Question: I have a form that i set it's Opacity as 50% like this:
'''
this.Opacity = 0.5D; <--this==Form
'''
My problem is that everything that on the form is with an Opacity of 50%
I have two buttons on the form and I want them without Opacity.
'this.Opacity'
My question is, How to Exclude the Opacity of the controls?
Example Image:

Thanks!
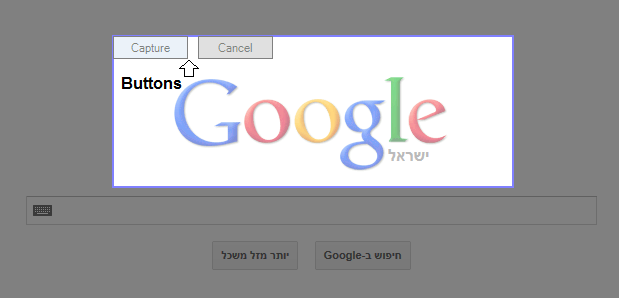
Answer: Since 'Control' doesn't have 'Opacity' property and plus that, most of the controls doesn't support transparent colors, then a working solution can be this:
1. Create a Form called MainForm and place all the controls you're going to be excluded. 1.1 Set both of BackColor and TransparencyKey properties of MainForm to the same color, e.g Color.Red
2. Create another form named TransparentForm and place all controls that must become transparent. Set ShowInTaskbar property to False.
3. In the MainForm Load event show the TransparentForm and send it to back. private void MainForm_Load(object sender, EventArgs e)
{
TransparentForm form = new TransparentForm();
form.Opacity = 0.5D;
form.Show();
form.SendToBack();
}
The position of controls in both form must be such that, when combined, it shows the proper user interface.